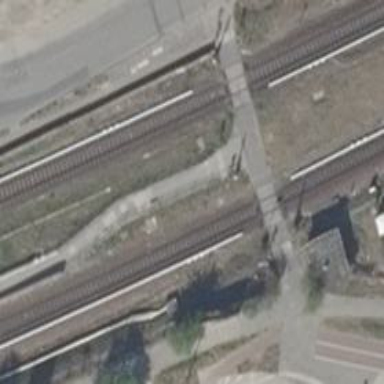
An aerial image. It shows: Level crossing with lights and saltires. The barrier at the crossing is full.